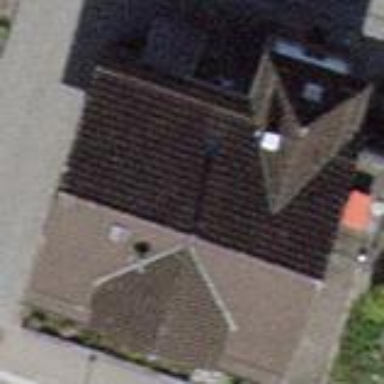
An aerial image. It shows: Detached building.